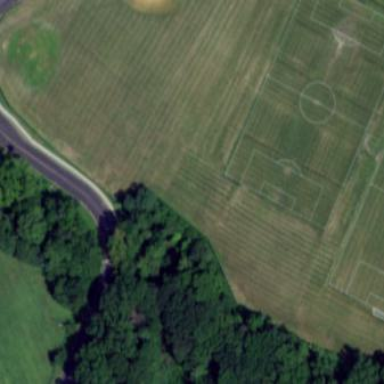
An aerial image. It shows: Soccer pitch for outdoor sports and leisure activities.